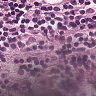
Metastatic tissue present: no